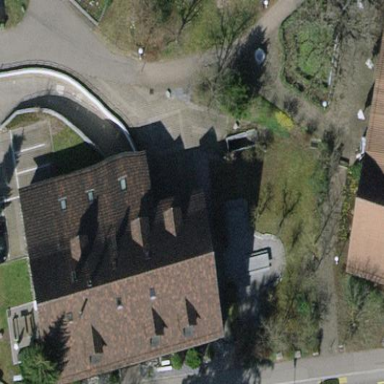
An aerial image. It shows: Simple and straightforward house.